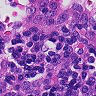
Metastatic tissue present: no